Question: suggest me, Is that all ajax resource files are necessary?
look at the screenshot when i add an ajax dll to web app it adds all resource files(boxed with RED color)
can remove all the resource files? they may cause problem?
reply me guys...
Thank you.
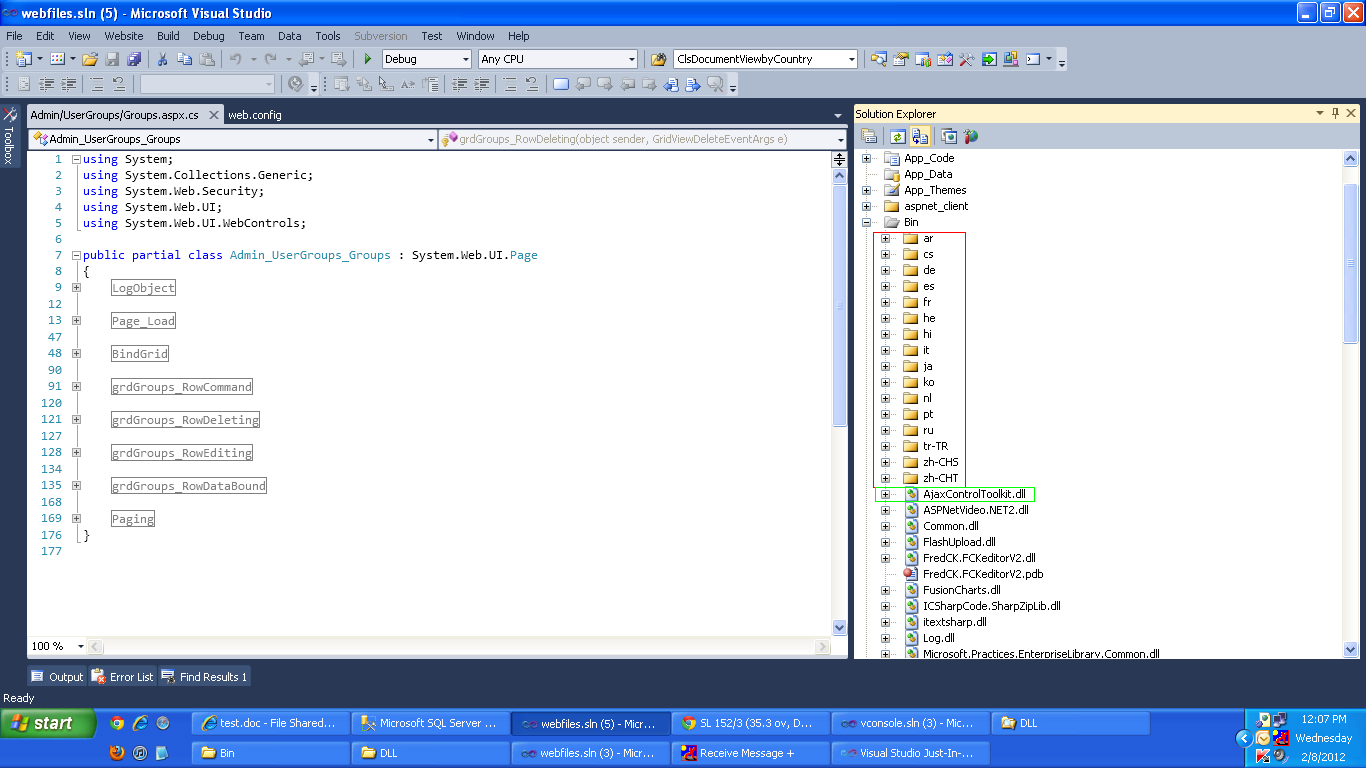
Answer: <URL>